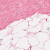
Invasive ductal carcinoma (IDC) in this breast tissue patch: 0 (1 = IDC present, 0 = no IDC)